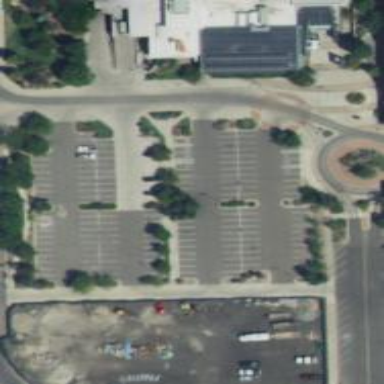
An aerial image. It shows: Parking space is available.